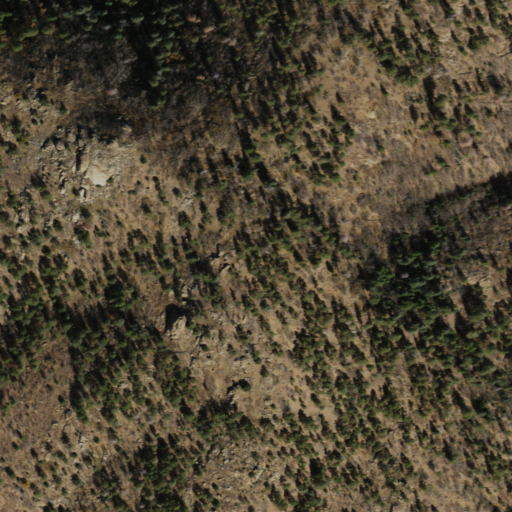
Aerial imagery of mountain in Arizona named Mount Davis containing evergreen forest and shrub